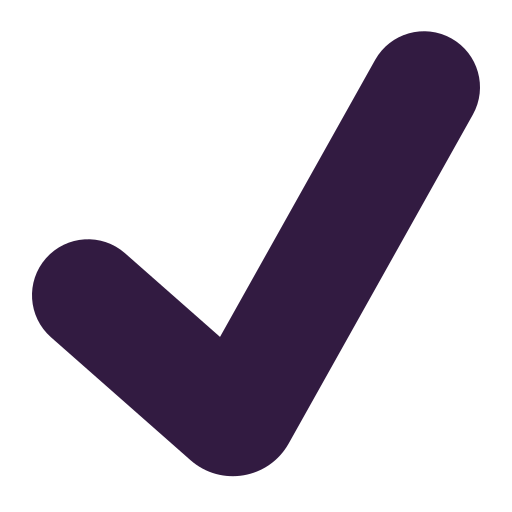
check mark flat